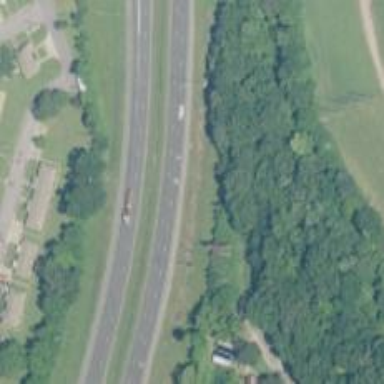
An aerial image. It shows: Motorway junction.